Field crop: tomato
Growth stage: 2
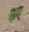
Species: solanum